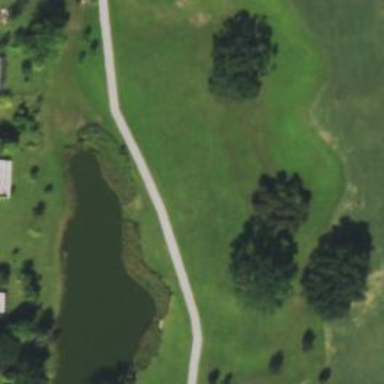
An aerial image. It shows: Disc golf basket.